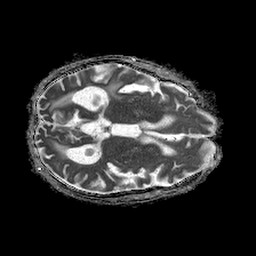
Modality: ADC
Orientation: axial
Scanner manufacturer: philips
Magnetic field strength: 1.5 T
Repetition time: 4.6 s
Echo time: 0.08517 s